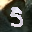
Label: 5